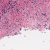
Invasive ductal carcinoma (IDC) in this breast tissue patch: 1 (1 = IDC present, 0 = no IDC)